Current action and preconditions to check: path_clear

Your task: For each precondition in the list above, predict whether it will hold at this action.

Consider the current scene as observed from the mobile robot's camera, and analyze the predicted future states of all dynamic agents (e.g., people, animals, vehicles, or any moving entities) within the NEXT SECOND.

IMPORTANT: Only answer "very likely" if you are absolutely certain—based on strong, clear evidence—that a dynamic agent will violate the precondition in the predicted future state. Do NOT answer "very likely" for unlikely, ambiguous, or low-probability risks.

Ask yourself for each precondition: Is there a high probability, with clear and convincing evidence, that the predicted future states of any dynamic agent will interfere with the predicted future state of the currently executing action within the NEXT SECOND, causing that precondition to fail?

Assess the risk level based on these predictions. Use "likely" or "very likely" if motions create a clear risk of interference.

Use "neutral" or "improbable" if agents are nearby but their predicted paths are clearly diverging or non-conflicting.

Failure Risk Categories: "very improbable", "improbable", "neutral", "likely", "very likely"

Answer Format: Output ONLY the probability_of_failure value from these categories: "very improbable", "improbable", "neutral", "likely", "very likely"

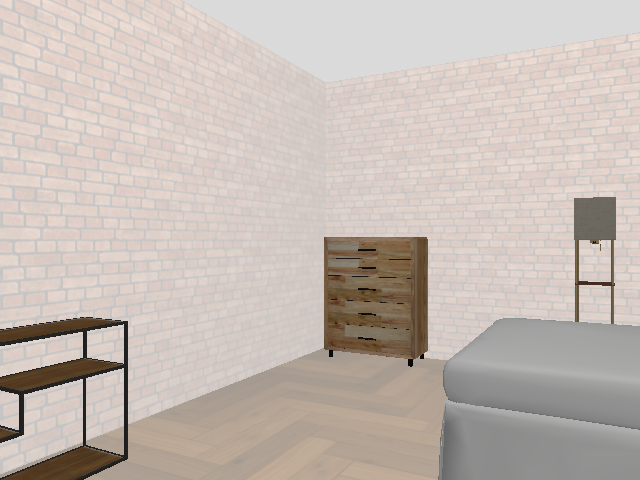

Answer: very improbable